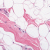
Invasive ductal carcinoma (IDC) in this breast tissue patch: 0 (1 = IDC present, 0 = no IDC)